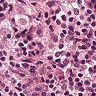
Metastatic tissue present: yes